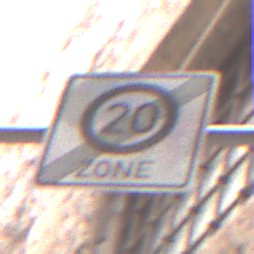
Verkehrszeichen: EndeZone20
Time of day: Midday
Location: Outdoor (Urban)
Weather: PartlyCloudy
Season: NotSpecified
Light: Natural